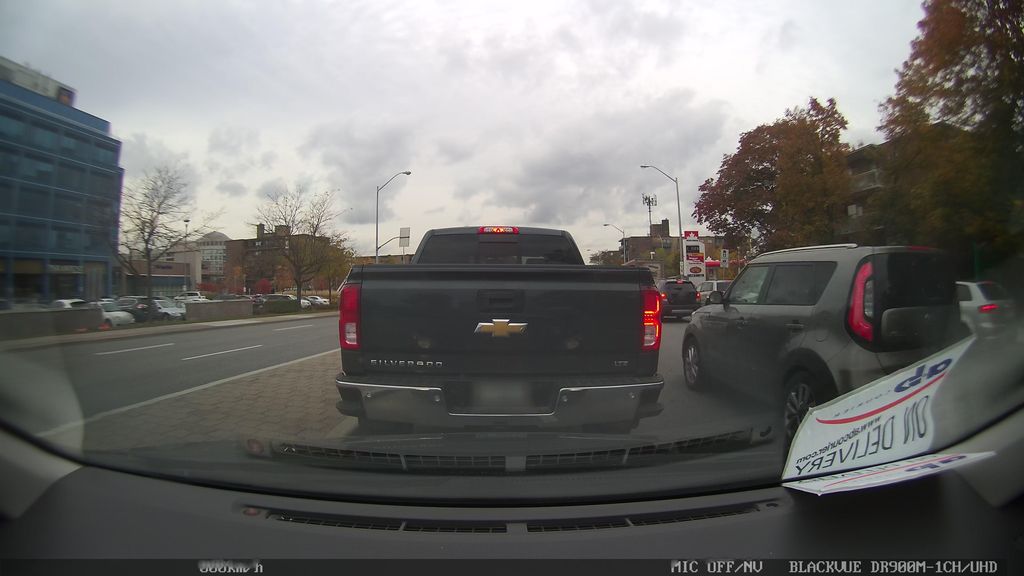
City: toronto